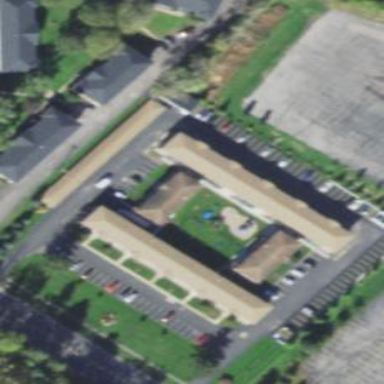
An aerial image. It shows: Hipped roof on apartment building.